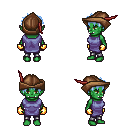
a pixel art fantasy rpg character, female body template, orc, green skin, chain tabard jacket, metal pants, white cyan bedhead hairstyle, leather cap, gold gloves, four views (front, back, left, right), 2x2 character sprite sheet, small pixel art, hard edges, no anti-aliasing